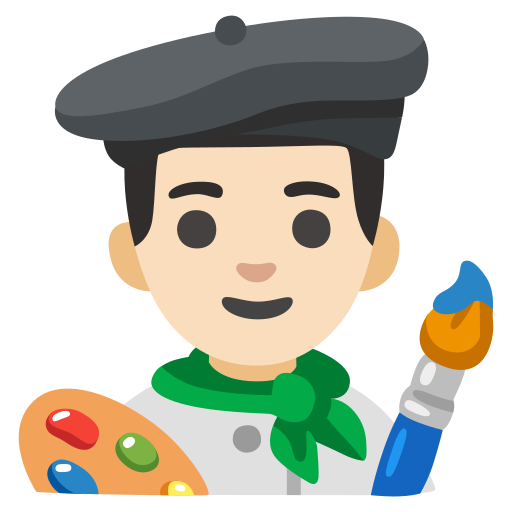
Emoji: 👨🏻‍🎨